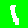
Digit: 1